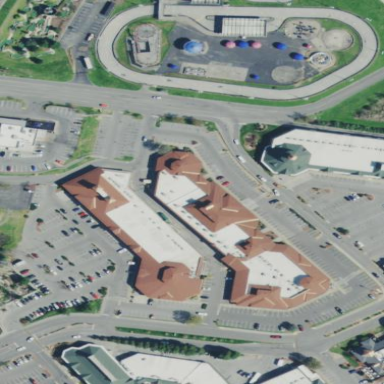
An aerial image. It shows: Retail building.